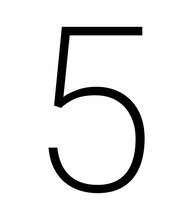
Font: Roboto_ExtraLight